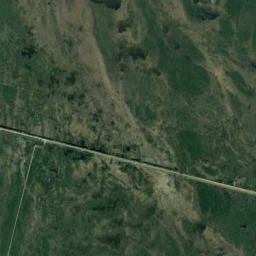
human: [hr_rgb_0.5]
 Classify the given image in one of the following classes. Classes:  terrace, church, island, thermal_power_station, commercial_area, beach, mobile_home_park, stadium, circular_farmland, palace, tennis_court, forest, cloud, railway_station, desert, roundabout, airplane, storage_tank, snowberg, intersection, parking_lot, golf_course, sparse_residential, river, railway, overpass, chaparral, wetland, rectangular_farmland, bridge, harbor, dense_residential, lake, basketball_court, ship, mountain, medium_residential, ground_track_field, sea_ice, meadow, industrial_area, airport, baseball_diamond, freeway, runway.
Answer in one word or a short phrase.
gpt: wetland